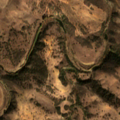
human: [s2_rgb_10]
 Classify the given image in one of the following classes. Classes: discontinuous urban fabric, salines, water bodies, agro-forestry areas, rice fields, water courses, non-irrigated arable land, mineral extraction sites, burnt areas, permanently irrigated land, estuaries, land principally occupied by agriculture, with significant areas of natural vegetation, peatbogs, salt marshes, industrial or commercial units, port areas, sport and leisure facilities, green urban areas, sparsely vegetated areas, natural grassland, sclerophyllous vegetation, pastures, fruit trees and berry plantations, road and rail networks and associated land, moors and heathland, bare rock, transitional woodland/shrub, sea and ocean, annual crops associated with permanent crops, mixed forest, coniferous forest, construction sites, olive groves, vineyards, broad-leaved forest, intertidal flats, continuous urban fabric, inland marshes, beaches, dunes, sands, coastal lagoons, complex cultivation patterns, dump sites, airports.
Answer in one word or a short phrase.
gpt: non-irrigated arable land, land principally occupied by agriculture, with significant areas of natural vegetation, agro-forestry areas, sclerophyllous vegetation